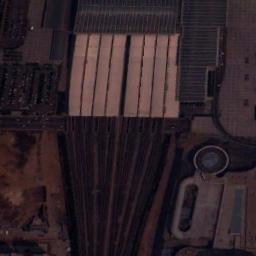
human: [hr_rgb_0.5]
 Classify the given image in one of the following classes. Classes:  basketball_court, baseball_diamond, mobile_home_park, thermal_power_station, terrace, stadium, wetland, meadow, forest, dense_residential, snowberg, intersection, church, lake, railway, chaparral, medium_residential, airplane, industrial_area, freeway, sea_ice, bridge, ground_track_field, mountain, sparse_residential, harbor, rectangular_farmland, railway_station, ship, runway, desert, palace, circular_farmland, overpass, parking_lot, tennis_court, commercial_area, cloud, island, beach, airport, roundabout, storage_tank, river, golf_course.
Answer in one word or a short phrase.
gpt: railway_station